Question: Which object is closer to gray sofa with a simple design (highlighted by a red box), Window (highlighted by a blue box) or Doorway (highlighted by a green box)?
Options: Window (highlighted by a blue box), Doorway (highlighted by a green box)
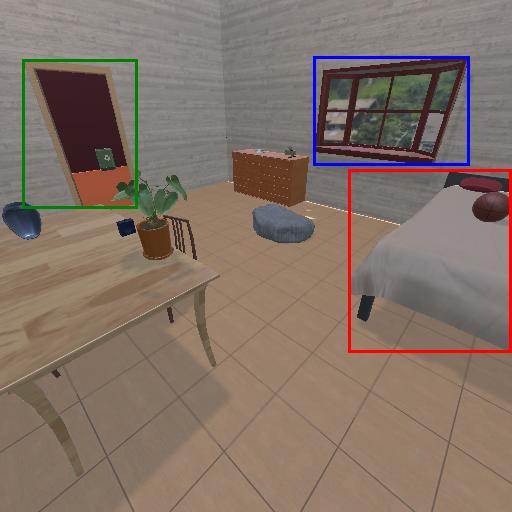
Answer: Window (highlighted by a blue box)